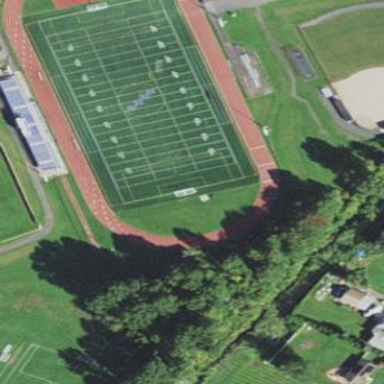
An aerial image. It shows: American football pitch with artificial turf.